Question: I need some help displaying my results in PHP. Below is what displays for my query:
'''
SELECT service_names.id, service_names.name as service, service_titles.name
as title, user_id FROM 'service_names' INNER JOIN service_titles ON title_id
= service_titles.id
'''

The way the design is, I need to display the results like so:
'''
<div class="list">
<h3 class="secondary">Maintenance</h3>
<ul>
<li>Wiper Blades</li>
<li>Air Filter</li>
<li>Cabin Filter</li>
<li>Fuel Filter</li>
<li>Cooling System</li>
<li>Brake System</li>
<li>Fuel System</li>
<li>Trans Fluid Exchange</li>
</ul>
</div>
<div class="list">
<h3 class="secondary">Tire Services</h3>
<ul>
<li>Tire Rotation</li>
<li>Flat Repair</li>
<li>Wheel Balance</li>
<li>Wheel Alignment</li>
</ul>
</div>
'''
Here is my <URL> that I posted earlier which explains my database design and shows an image of what it needs to look like. So basically I have the database design in place but now I am not too sure how to create the query to loop through all the results and keep it in that HTML format posted above.
If anyone could help me I would really appreciate it.
Thanks!
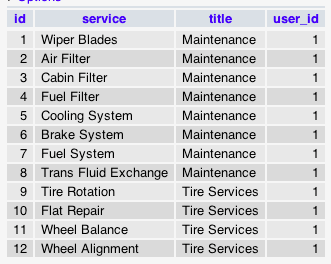
Answer: I think something like this ought to do the trick, where you create an array for each 'title' which contains all the 'service' elements under that title... then you just loop through each of the 'title' arrays to generate the bullets:
'''
$query=mysql_query('',[DB_CONNECTION]);
if (!$query){
//do something
}
if (!mysql_num_rows($query)){
//do something for no results
}
$result_array = array();
while($r=mysql_fetch_array($query)){
if (!isset($result_array[$r['title']])){
$result_array[$r['title']] = array();
}
$result_array[$r['title']][] = $r['service'];
}
$html = "";
foreach($result_array as $key => $value){
$html .= "
<div class="list">
<h3 class="secondary">$key</h3>
<ul>";
foreach($result_array[$key] as $service){
$html .= "<li>$service</li>
";
}
$html .= "</ul></div>";
}
echo $html;
'''
This is structured so it will work for as many "title" types as you have. (Obviously you'd need to put in the sql and connection in the mysql_query() at the top.